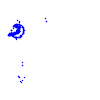
Particle: pion